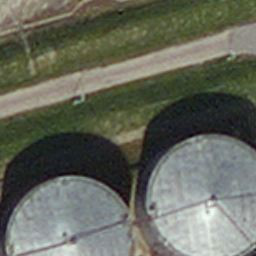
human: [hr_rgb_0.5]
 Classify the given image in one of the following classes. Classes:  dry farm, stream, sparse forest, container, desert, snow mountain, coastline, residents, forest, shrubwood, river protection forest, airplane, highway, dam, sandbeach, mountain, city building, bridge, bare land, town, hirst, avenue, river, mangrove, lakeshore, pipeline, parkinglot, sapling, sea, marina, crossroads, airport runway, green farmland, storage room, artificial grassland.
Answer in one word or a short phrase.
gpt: storage room